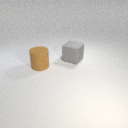
large gray rubber cube behind large brown rubber cylinder